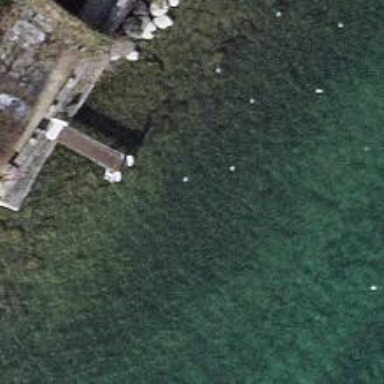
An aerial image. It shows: Man-made pier.